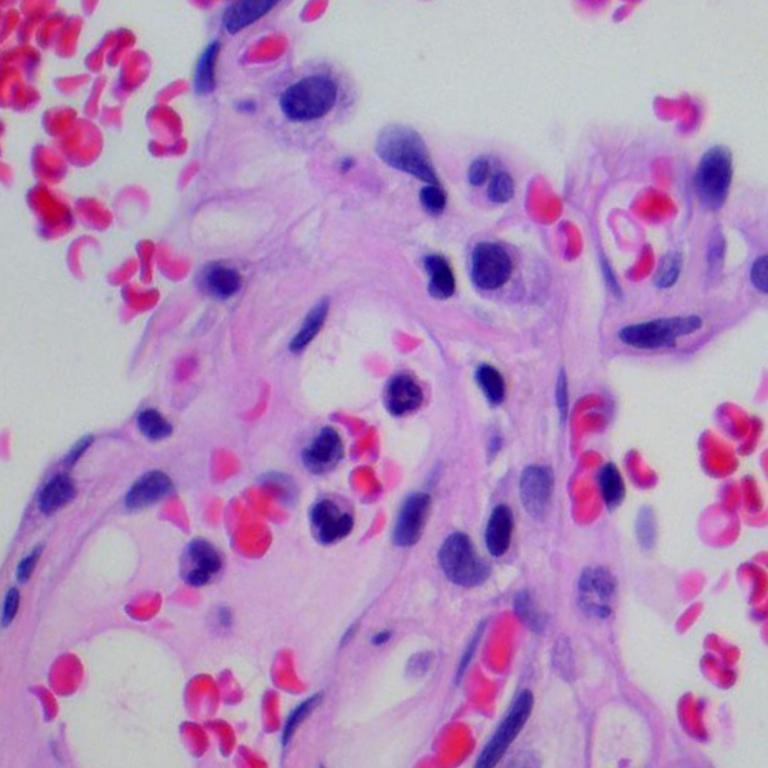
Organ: lung
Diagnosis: benign